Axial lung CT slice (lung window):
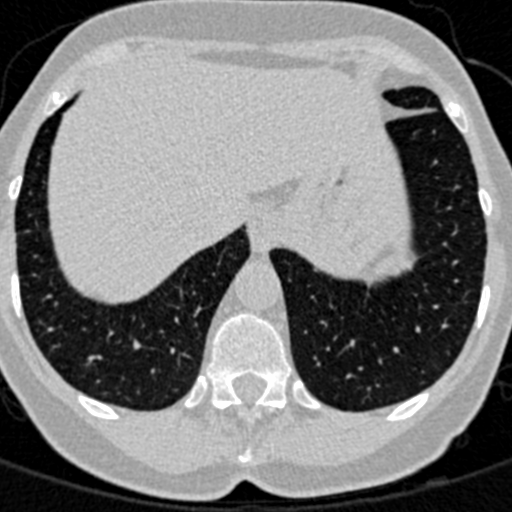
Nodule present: no